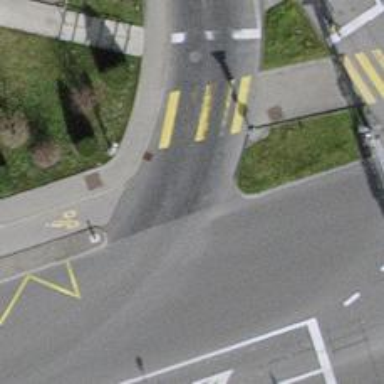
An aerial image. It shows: Asphalt cycleway.